Question: >
<URL>
I know that this question has been frequently asked, but none could help me overcome the fear of rendering my application useless by improper renaming of my solution,
I am working on a C# Windows application in VS 2008, as in initial step i was unaware of the fact that renaming is such a big issue in VS, i named the project '"stock"' but now that my project is nearly completed, my lead wants to rename the namespace to 'BetRates_NS' as that is the name of the deployment setup project,
i even have web service references in my solution and other dependencies with the namespace name, ans based on my previous experience, renaming is not so easy in VS,
so can some1 please give me the exact step by step process to rename my solution so that the application might run smooth now and may not crash at a later point of time due to this.
i am totally hoping for some help here.....thanxx in advance......!!
this is my solution explorer screenie:

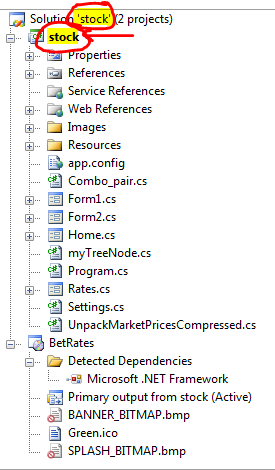
Answer: Try this
Press CTRL + H then enter your old name that you wanna change to a new name
by the option look in, you can also choose current project or entire solution

You can also change your namespace in your project properties

**
Or you can create a new solution, and add those projects to your new solution and build it